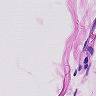
Metastatic tissue present: no